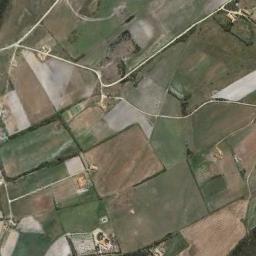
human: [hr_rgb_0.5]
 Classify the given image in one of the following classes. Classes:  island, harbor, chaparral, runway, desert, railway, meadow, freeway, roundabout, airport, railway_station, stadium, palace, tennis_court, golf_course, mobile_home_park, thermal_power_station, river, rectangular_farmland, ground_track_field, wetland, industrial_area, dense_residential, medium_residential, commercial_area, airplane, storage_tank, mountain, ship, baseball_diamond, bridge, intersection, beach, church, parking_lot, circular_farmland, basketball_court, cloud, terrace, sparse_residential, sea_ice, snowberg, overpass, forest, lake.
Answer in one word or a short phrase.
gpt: terrace